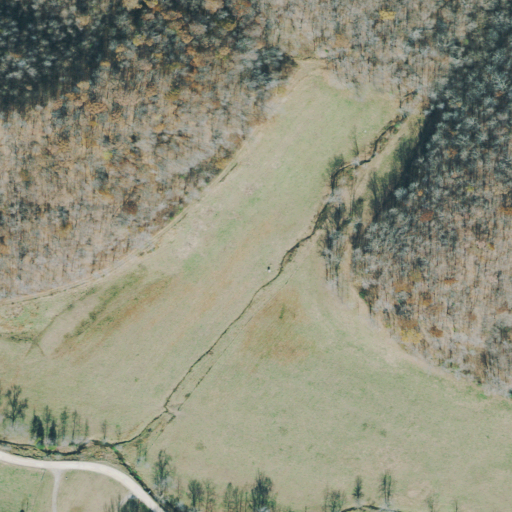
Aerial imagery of valley in Tennessee named Sugar Camp Hollow containing deciduous forest, pasture, open development, shrub, and low intensity development